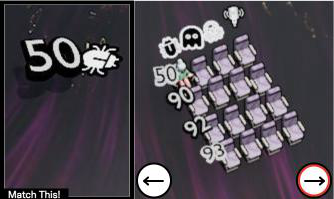
Task: seats
Answer: yes